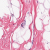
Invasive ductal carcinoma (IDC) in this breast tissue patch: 0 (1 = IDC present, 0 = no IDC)